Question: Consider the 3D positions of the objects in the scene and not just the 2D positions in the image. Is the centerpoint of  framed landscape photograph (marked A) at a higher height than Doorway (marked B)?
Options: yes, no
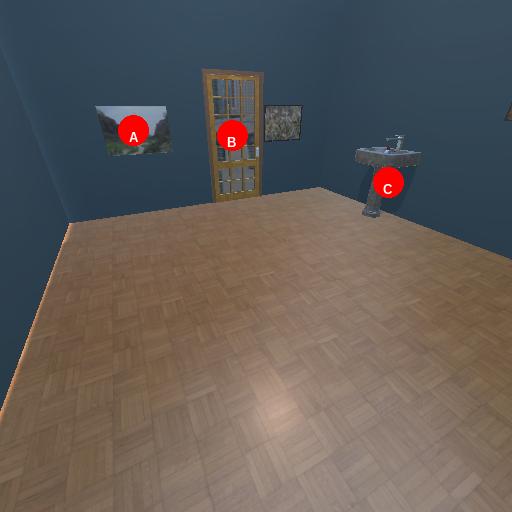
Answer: yes